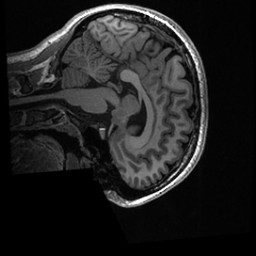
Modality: T1w
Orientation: sagittal